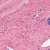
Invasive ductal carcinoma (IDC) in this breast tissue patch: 1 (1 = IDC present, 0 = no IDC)